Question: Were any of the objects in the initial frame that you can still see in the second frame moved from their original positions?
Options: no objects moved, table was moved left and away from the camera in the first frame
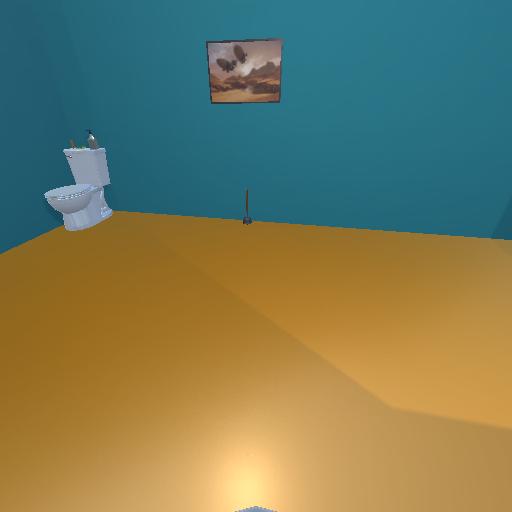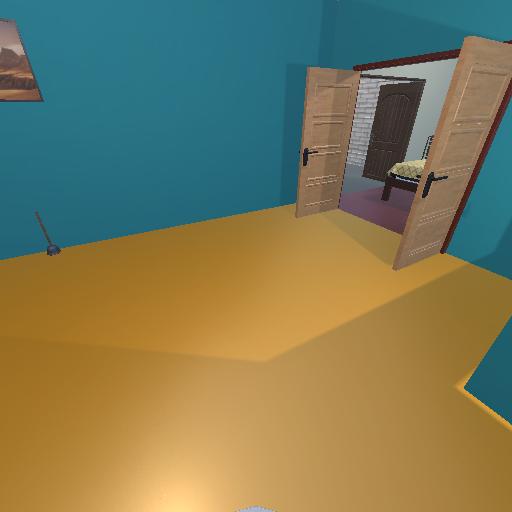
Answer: no objects moved